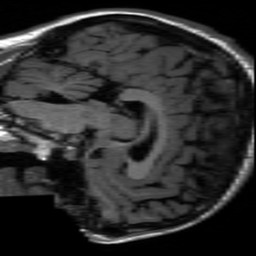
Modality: inplaneT1
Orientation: sagittal
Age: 18
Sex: male
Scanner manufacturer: ge
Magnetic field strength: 3 T
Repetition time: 2.499 s
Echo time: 0.02513 s